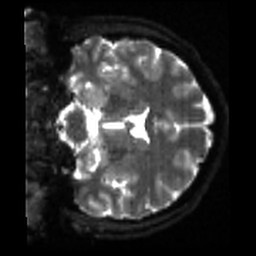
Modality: sbref
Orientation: coronal
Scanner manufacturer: siemens
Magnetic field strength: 3 T
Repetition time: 4 s
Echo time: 0.0594 s